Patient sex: M
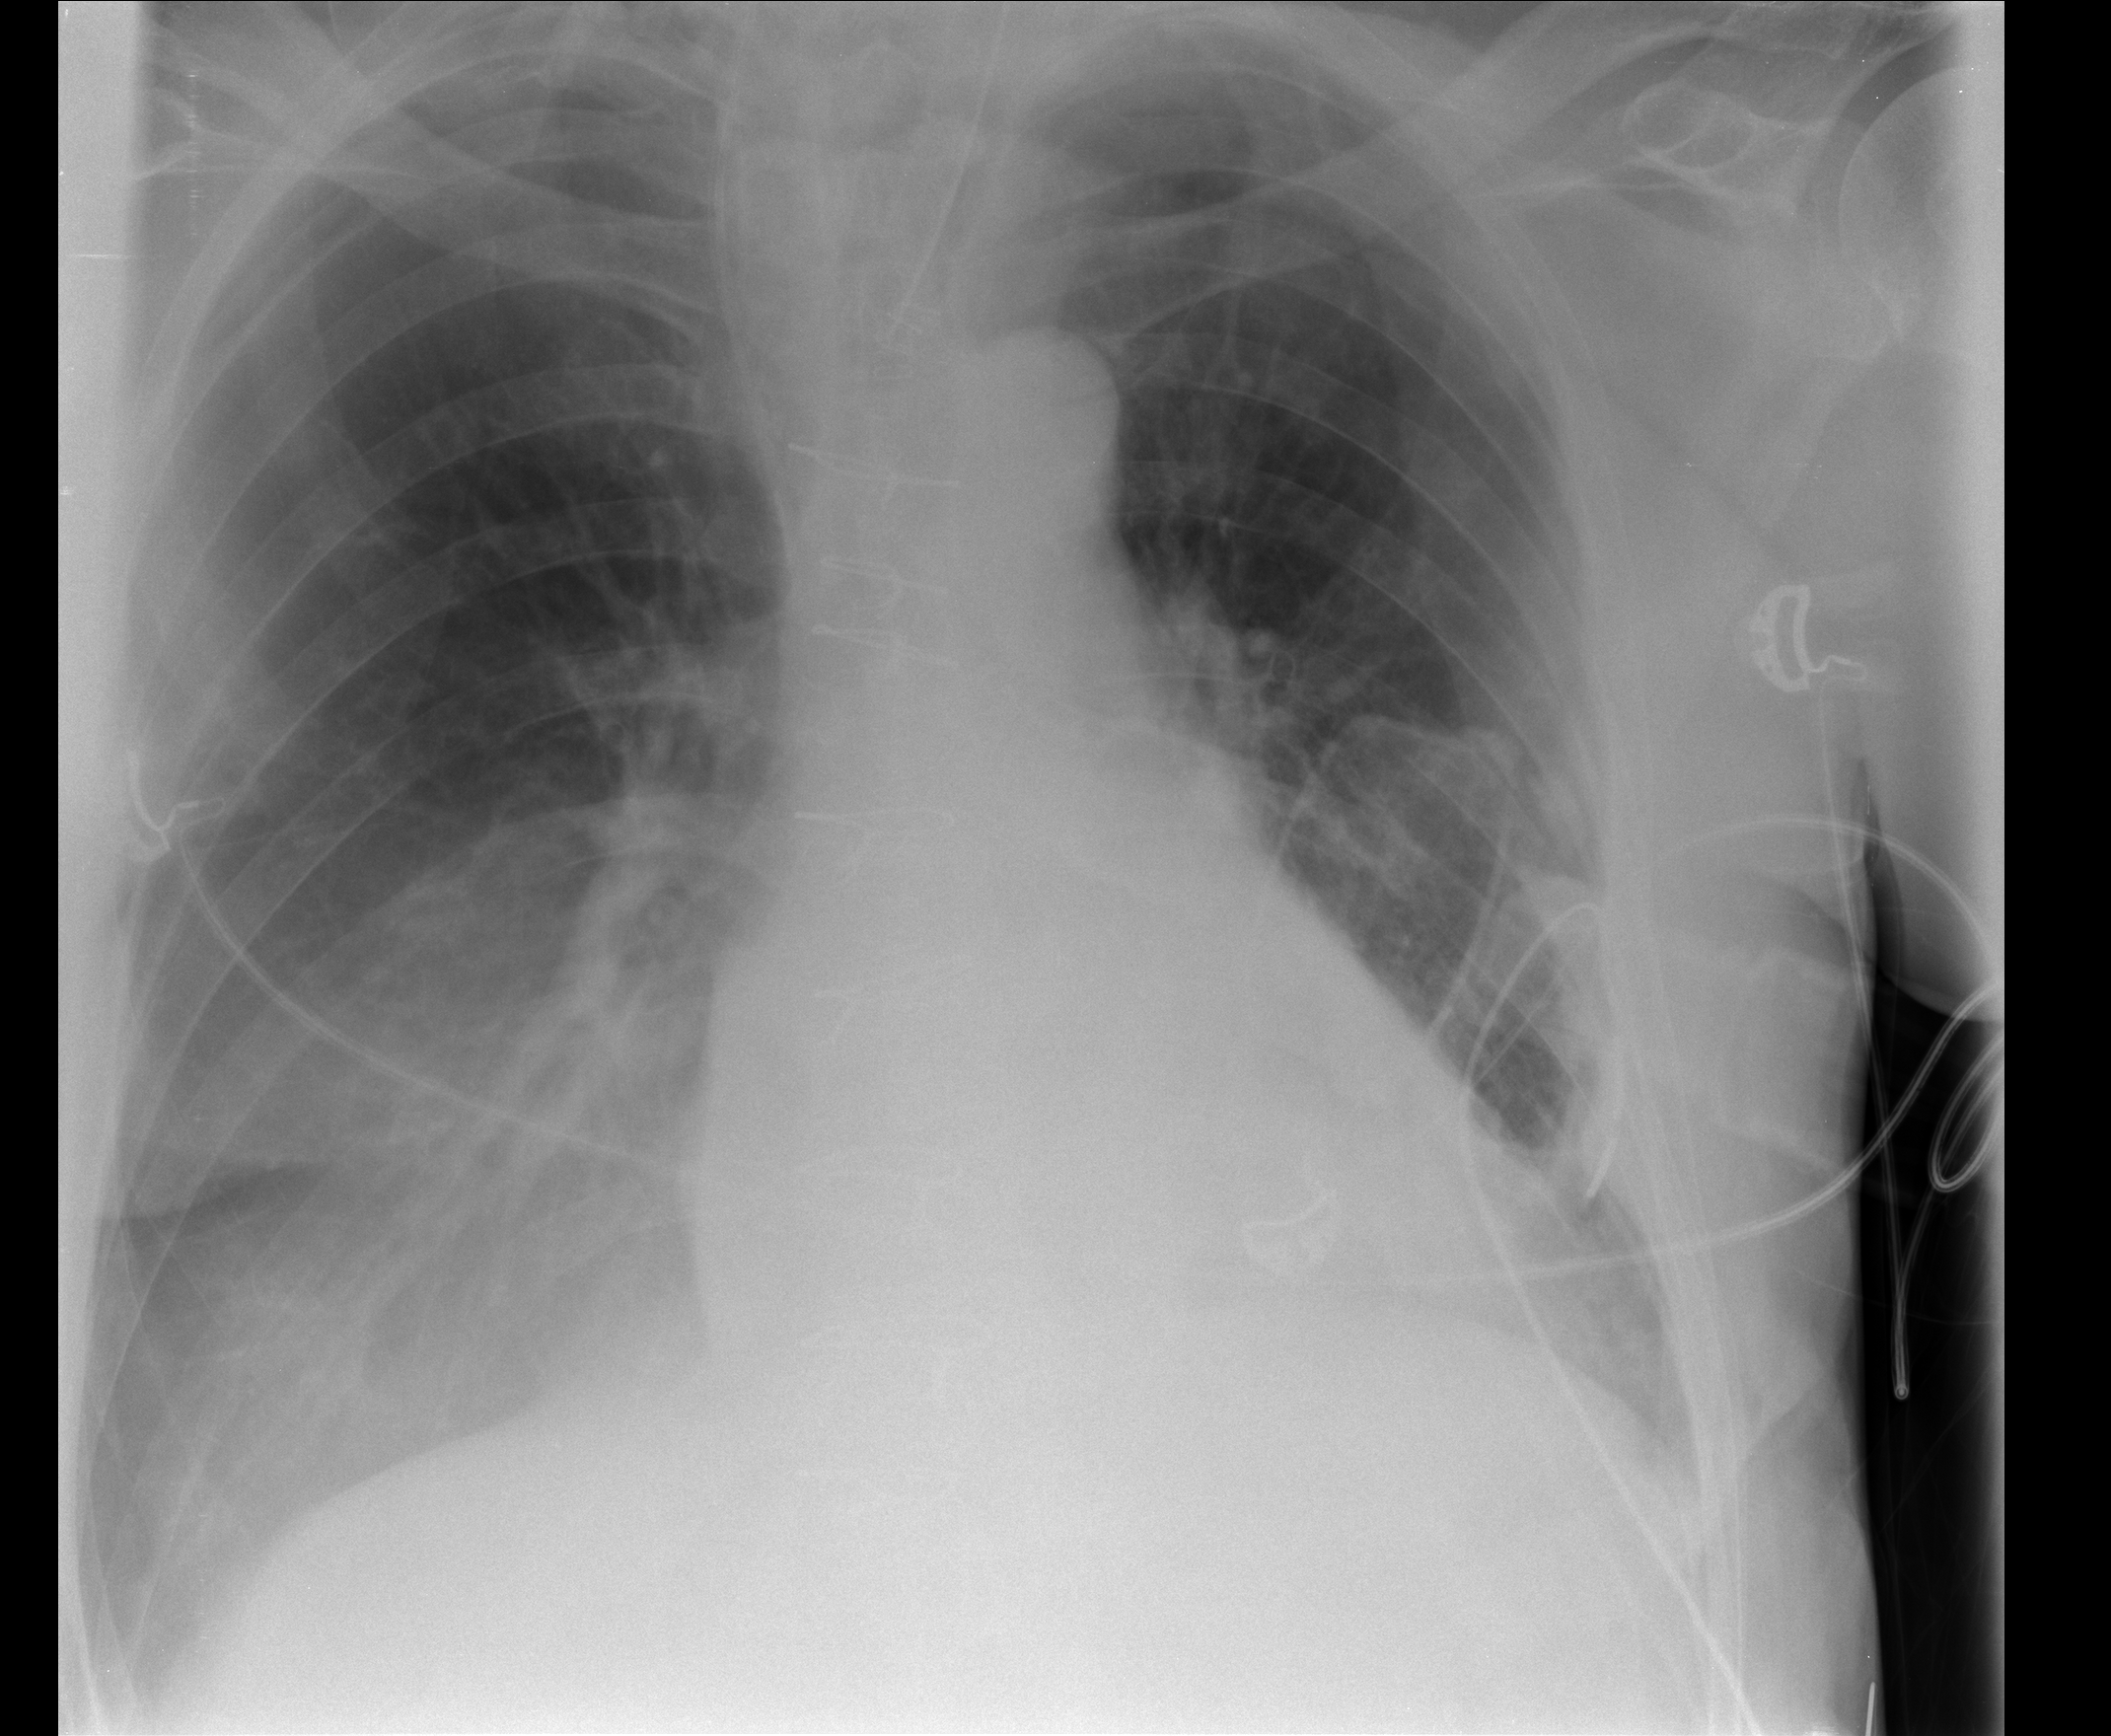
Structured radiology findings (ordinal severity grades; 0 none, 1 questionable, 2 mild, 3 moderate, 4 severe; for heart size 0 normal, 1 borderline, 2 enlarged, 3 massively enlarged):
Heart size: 0
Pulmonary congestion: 0
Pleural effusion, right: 2
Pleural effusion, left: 1
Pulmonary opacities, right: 0
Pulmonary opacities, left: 0
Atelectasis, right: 2
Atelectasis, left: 1